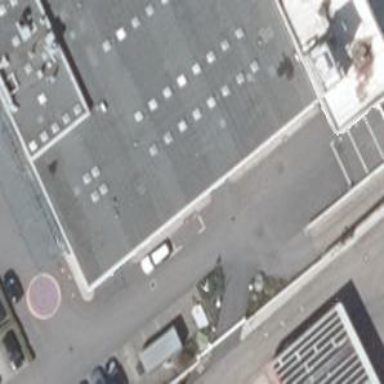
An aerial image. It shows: Parking aisle designated as service road.